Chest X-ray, AP view. Patient: 6 years old, sex M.
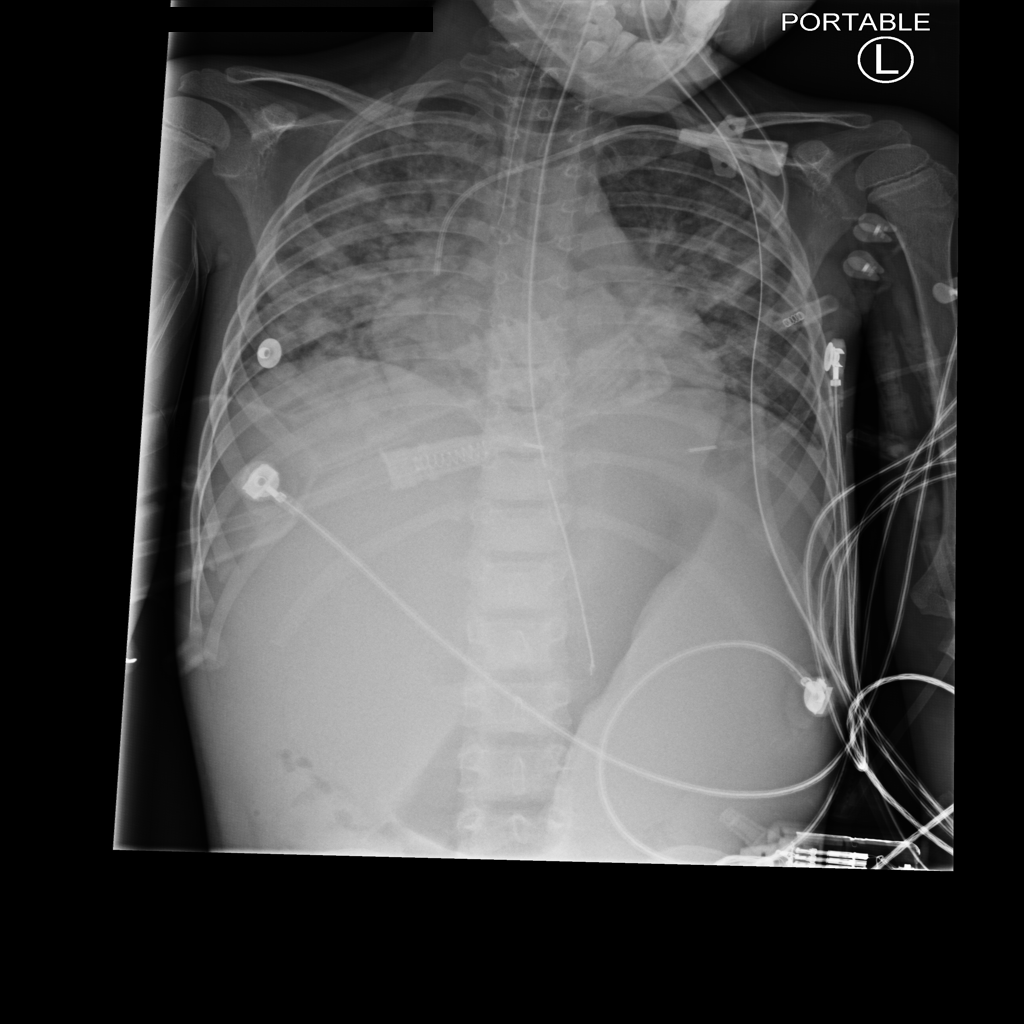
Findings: No Finding